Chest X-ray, AP view. Patient: 52 years old, sex F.
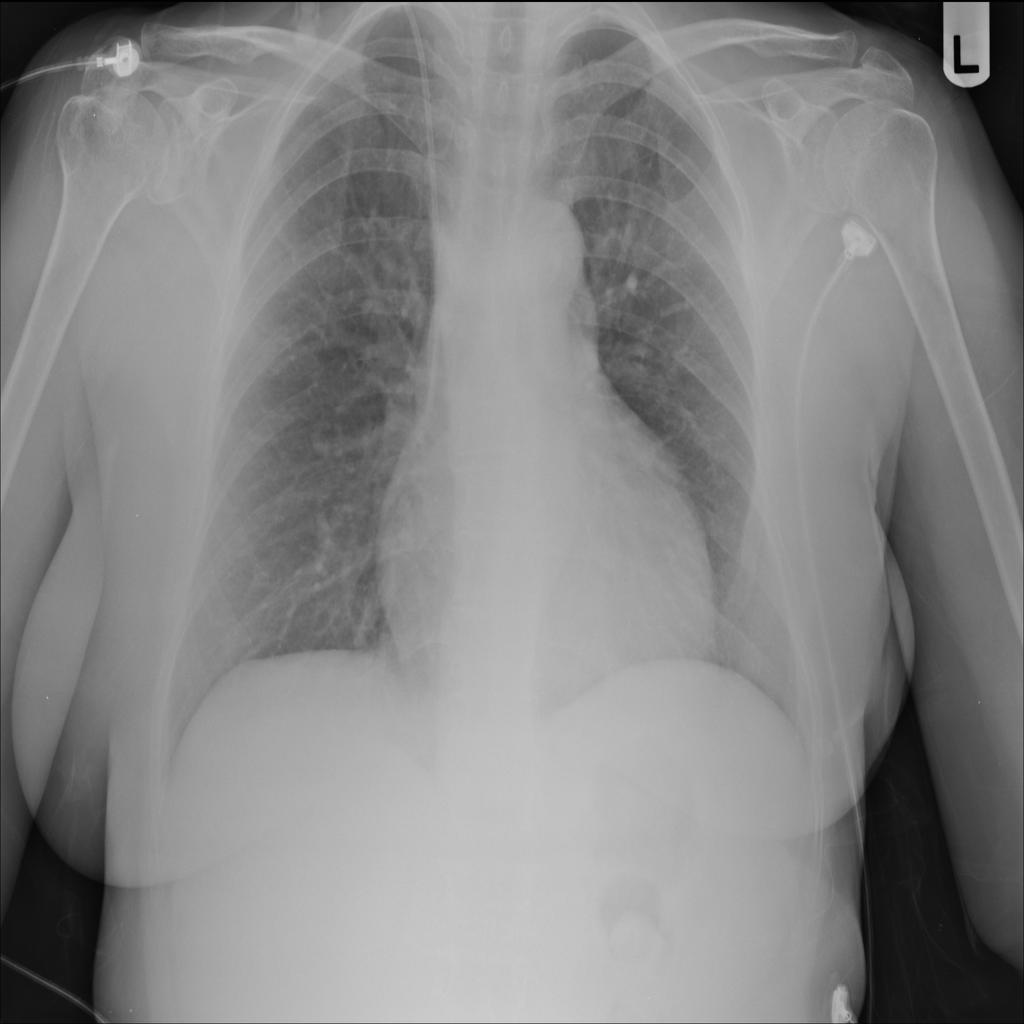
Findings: No Finding